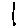
Label: line